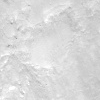
Atmospheric dust classification: not_dusty